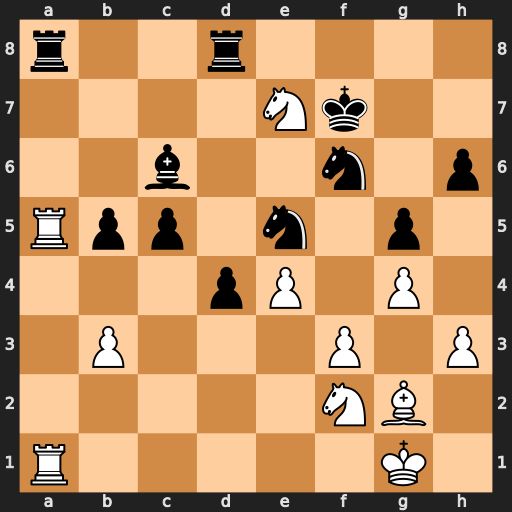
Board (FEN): r2r4/4Nk2/2b2n1p/Rpp1n1p1/3pP1P1/1P3P1P/5NB1/R5K1
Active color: w
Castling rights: -
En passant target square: -
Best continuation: Nxc6 Nxc6 Rxa8